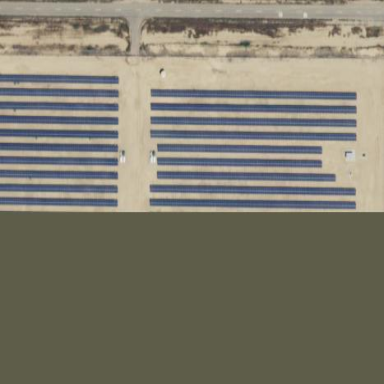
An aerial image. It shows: Solar power plant utilizing photovoltaic technology.